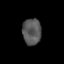
Tissue: prostate
Cell type: T cells
Senescence score: 0.2628
Nuclear area (px): 485
Mean DAPI intensity: 87.227